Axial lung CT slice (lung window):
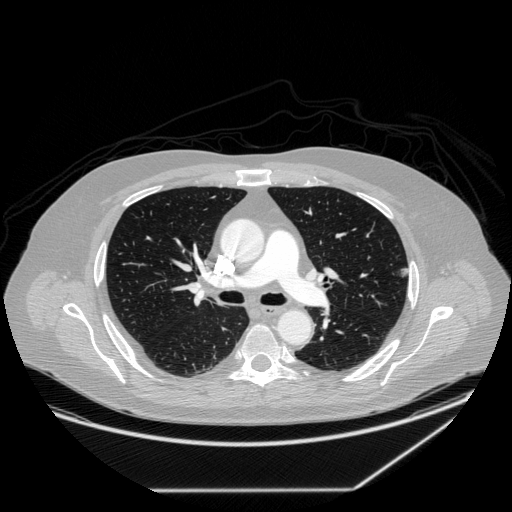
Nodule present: yes
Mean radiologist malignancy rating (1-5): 3